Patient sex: M
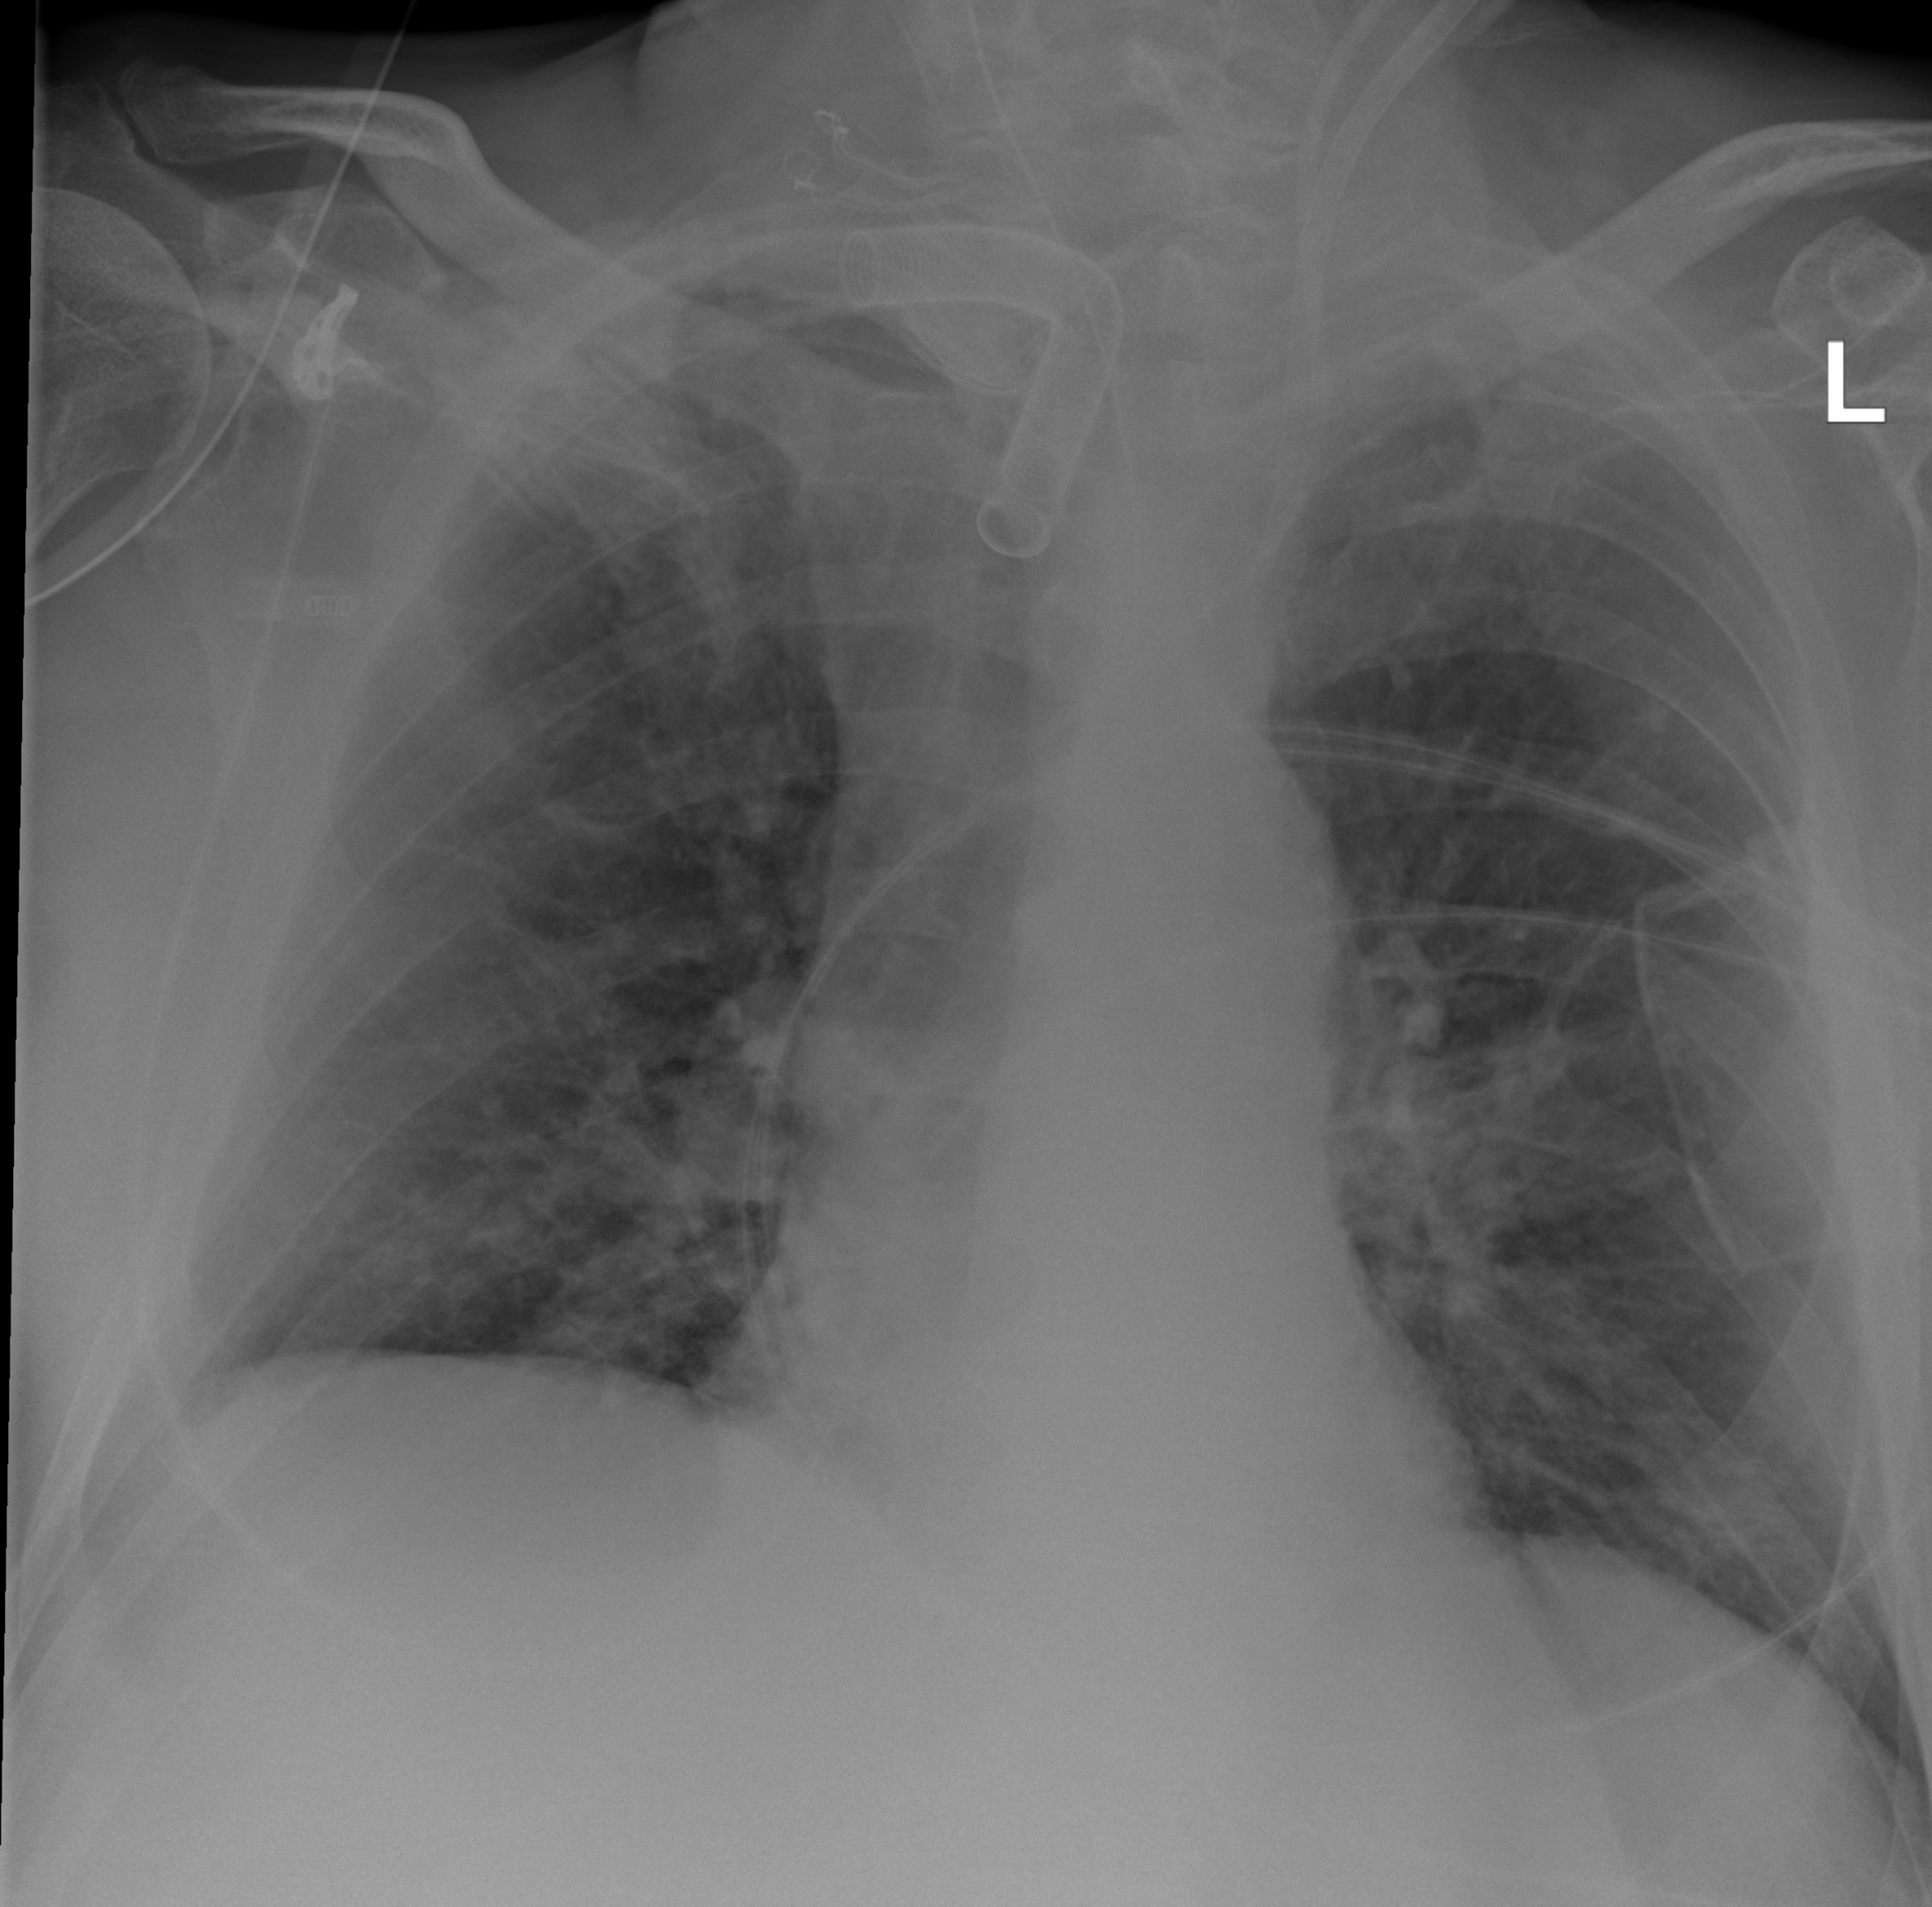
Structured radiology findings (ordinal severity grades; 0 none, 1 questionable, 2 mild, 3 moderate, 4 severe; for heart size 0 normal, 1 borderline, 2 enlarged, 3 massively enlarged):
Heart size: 0
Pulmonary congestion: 1
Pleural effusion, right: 0
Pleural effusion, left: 2
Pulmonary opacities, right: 2
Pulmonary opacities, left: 1
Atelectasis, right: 2
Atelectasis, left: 2